Question: I have created a barchart in R studio using dplyr. The bars are not in the right order. Kindly help me reorder 0,1-5,6-10,11-15 and Above 15
I have used the following code to create the chart
'''
BarChart(Number.of.Beetle,
data = g,
by1 = Locality.Division,
main = "Beetle number vs Locality Division" ,
xlab = "Number of beetle" ,
ylab = "Locality Division")
'''

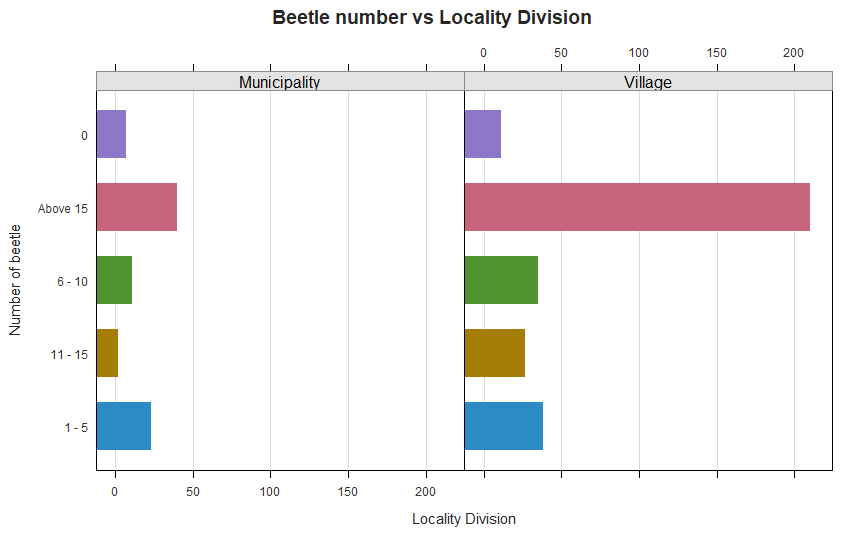
Answer: I think this is what you want:
'''
library(dplyr)
library(ggplot2)
library(tibble)
##----------------------------------------
## Creating a dataset to simulate yours
##----------------------------------------
df <- tibble(
beetle = sample(0:25, 500, replace = TRUE),
loclity_division = sample(c("Municipality", "Village"), 500, replace = T),
)
df$beetle <- ifelse(df$beetle > 1 & df$beetle <= 5, "1-5",
ifelse(df$beetle > 5 & df$beetle <= 10, "6-10",
ifelse(df$beetle > 10 & df$beetle <= 15, "11-15",
ifelse(df$beetle > 15, "Above 15", "0"
))))
##--------------------------------------
## Determine the custom order of levels
##--------------------------------------
df$beetle <- factor(df$beetle, levels = c("0", "1-5", "6-10", "11-15", "Above 15"))
##----------------------
## Plotting by ggplot
##----------------------
df %>%
ggplot(aes(x = beetle, fill = beetle)) +
geom_bar(width = 0.6) +
coord_flip() +
facet_wrap(vars(loclity_division))
'''
<URL>